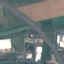
Land use / land cover class: Highway